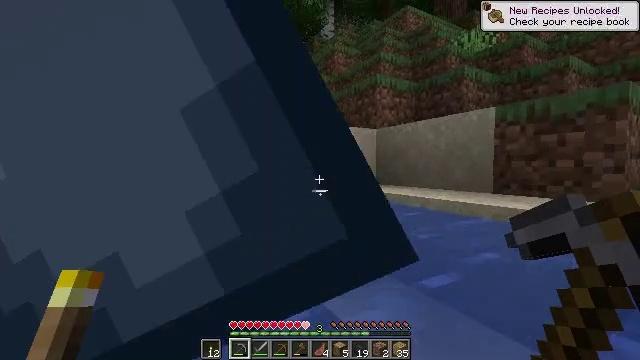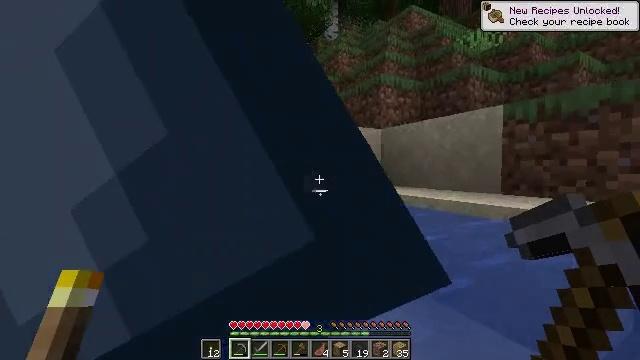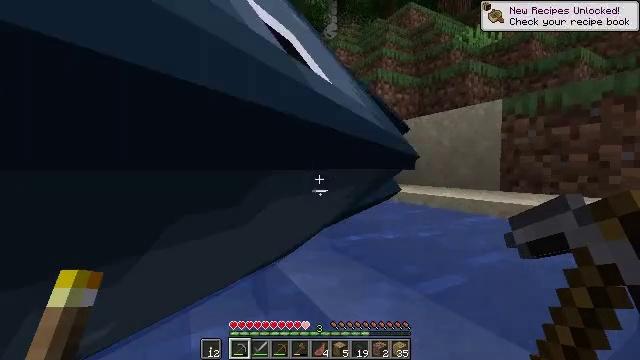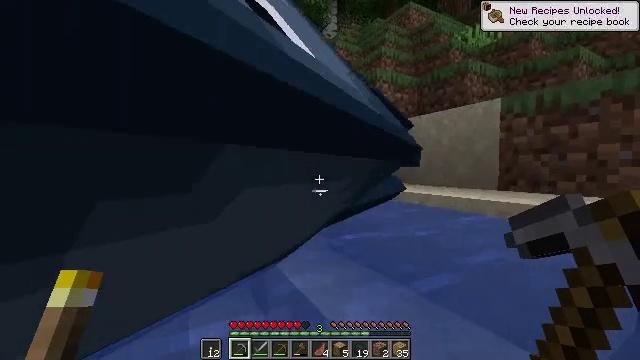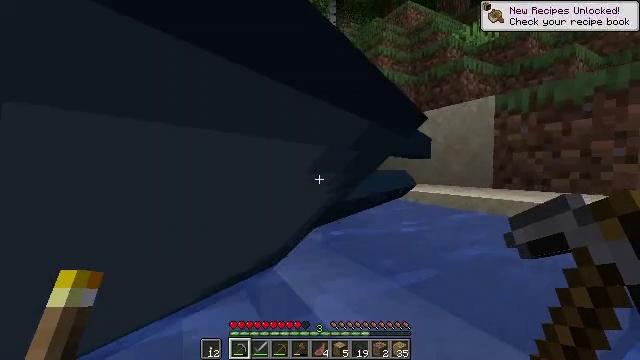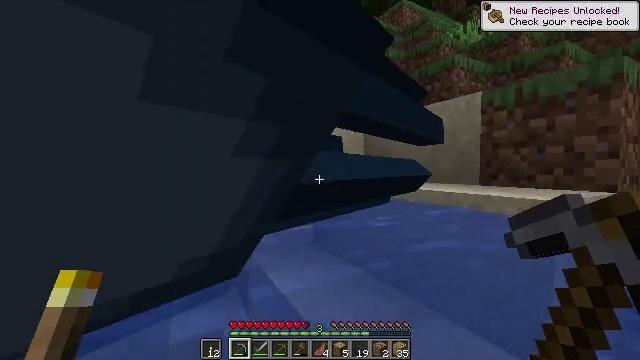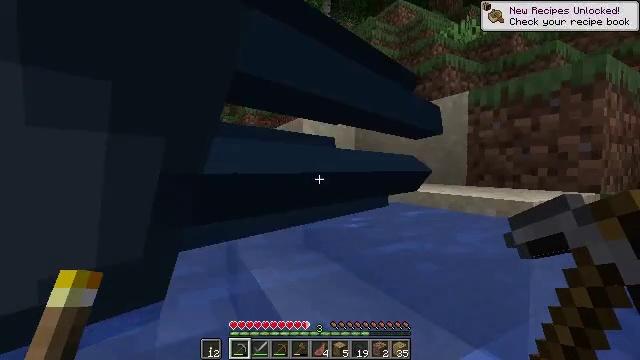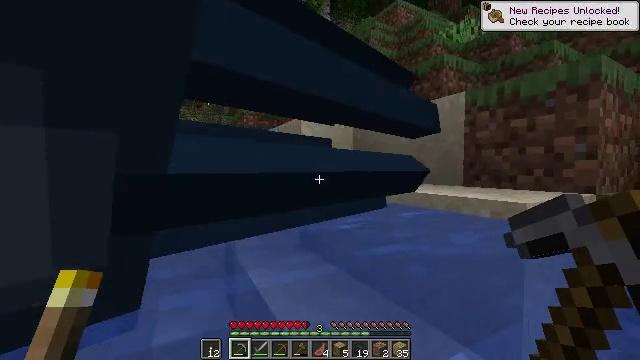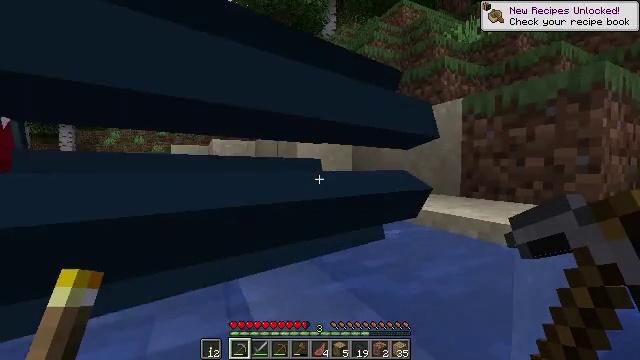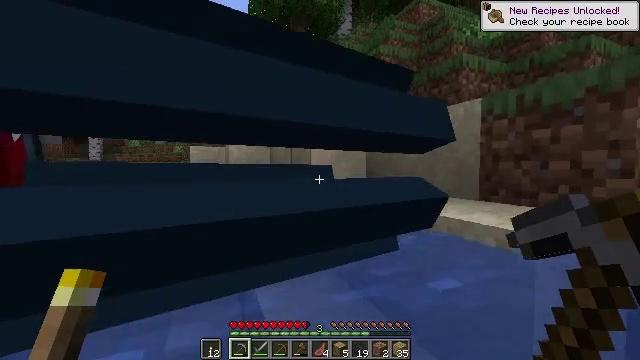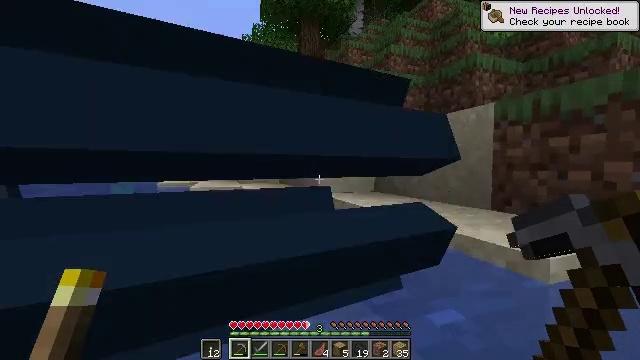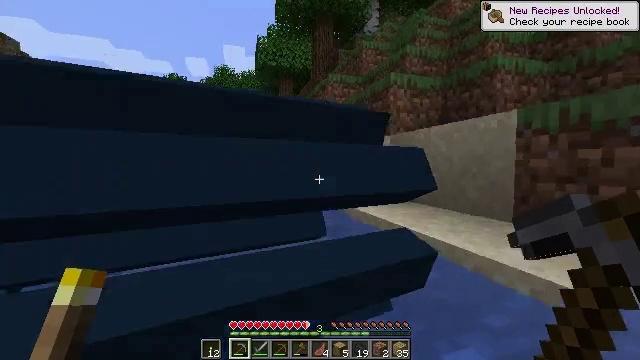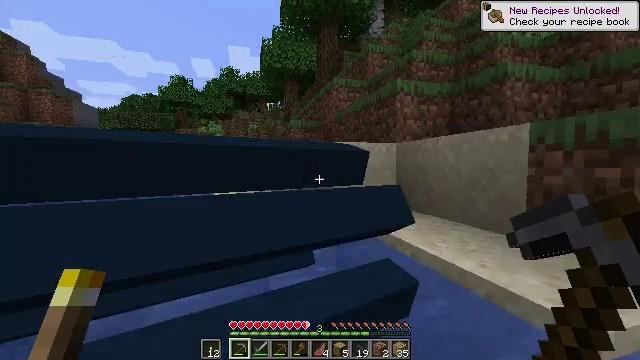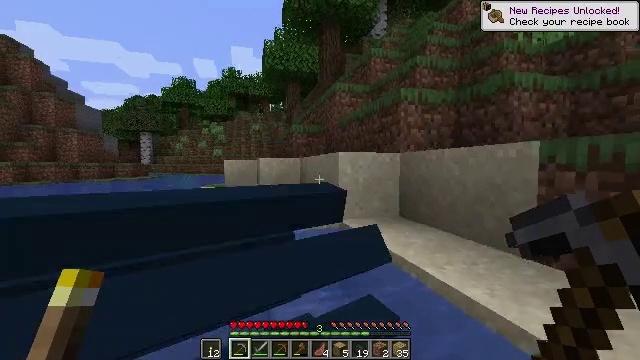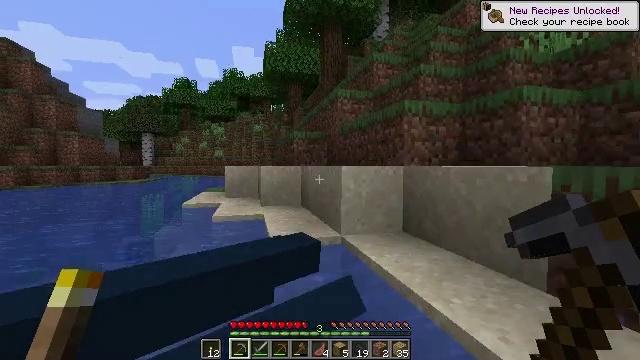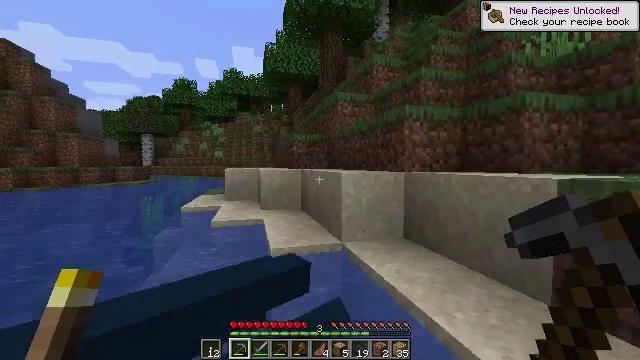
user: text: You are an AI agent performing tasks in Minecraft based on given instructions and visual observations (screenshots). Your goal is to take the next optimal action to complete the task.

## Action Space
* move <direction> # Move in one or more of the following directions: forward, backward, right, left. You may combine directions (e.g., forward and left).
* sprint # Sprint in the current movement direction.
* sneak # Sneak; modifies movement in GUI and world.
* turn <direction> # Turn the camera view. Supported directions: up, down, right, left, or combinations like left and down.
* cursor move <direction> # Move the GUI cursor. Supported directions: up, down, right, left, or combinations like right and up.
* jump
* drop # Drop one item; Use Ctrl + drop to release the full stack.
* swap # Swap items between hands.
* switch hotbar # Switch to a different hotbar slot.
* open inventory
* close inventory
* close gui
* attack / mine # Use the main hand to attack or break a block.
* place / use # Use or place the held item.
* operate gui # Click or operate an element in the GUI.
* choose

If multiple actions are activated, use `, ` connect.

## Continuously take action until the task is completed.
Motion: motion action
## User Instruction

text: Mine grass block from the ground.
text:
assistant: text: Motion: move forward
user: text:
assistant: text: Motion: move forward
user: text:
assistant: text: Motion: move forward
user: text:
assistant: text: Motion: move forward
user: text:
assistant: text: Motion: move forward
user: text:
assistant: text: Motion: move forward, jump
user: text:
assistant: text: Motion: move forward, jump
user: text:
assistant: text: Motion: move forward, turn left, jump
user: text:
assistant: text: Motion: move forward, turn left, jump
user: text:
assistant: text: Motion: move forward, turn left, jump
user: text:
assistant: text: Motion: move forward, turn left, jump
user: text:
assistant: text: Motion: move forward, turn left, jump
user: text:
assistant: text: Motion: move forward, jump
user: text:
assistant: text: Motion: move forward, jump
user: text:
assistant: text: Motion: move forward, jump
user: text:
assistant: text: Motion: move forward, jump
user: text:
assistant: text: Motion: move forward, jump
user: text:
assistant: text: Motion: move forward, jump
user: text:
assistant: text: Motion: move forward, jump
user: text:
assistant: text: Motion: move forward, jump
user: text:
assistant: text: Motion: move forward, turn left, jump
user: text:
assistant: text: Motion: move forward, turn left, jump
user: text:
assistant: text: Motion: move forward, turn left, jump
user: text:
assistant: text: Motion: move forward, turn left, jump
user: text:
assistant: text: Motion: move forward, jump
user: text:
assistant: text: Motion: move forward, jump
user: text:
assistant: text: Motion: move forward, jump
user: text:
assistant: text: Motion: move forward, jump
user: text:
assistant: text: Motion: move forward, jump
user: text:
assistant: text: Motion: move forward, jump